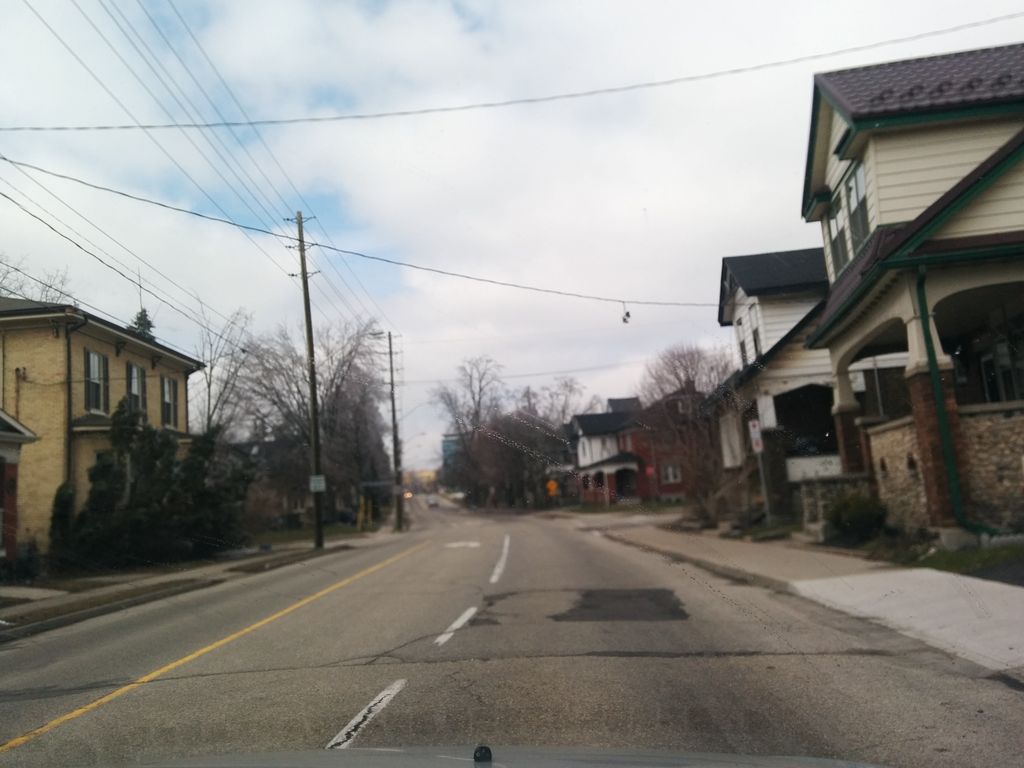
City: kitchener-waterloo